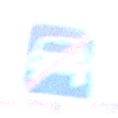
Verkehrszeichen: EndeKraftfahrstrasse
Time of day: SunriseSunset
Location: Outdoor (Nature)
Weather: Clear
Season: NotSpecified
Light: Natural